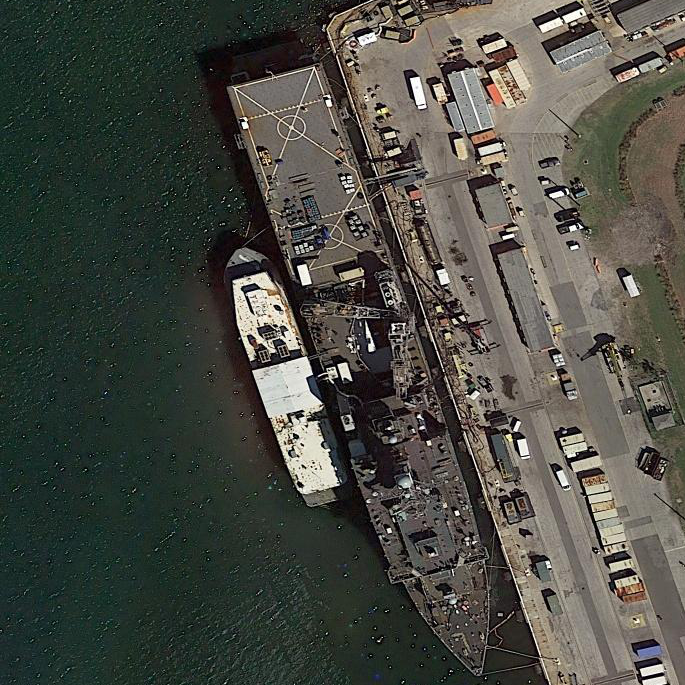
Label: combat